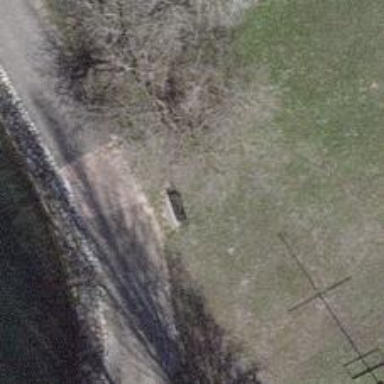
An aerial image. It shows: Brown bench.